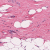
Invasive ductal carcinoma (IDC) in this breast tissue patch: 0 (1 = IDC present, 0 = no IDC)